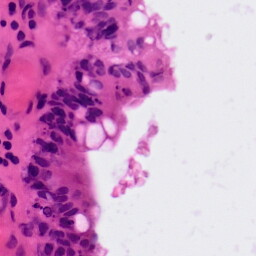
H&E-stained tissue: Colon